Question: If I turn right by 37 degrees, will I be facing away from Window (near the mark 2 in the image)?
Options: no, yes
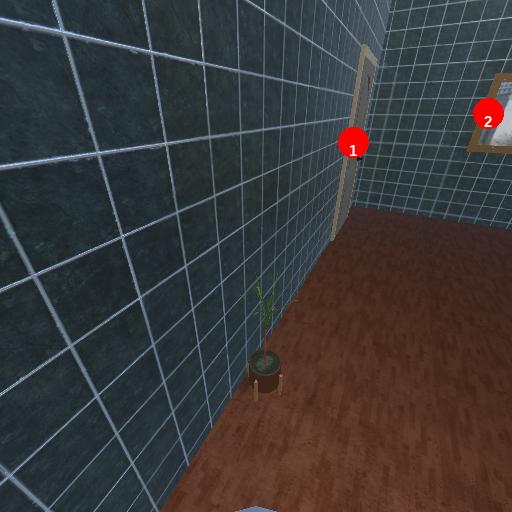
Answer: no